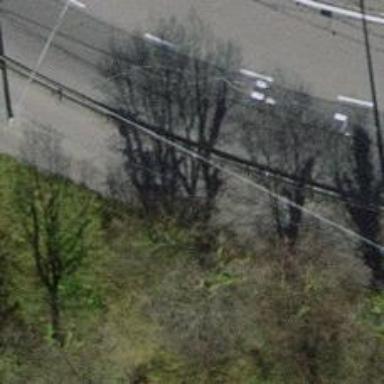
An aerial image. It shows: Asphalt pedestrian road.